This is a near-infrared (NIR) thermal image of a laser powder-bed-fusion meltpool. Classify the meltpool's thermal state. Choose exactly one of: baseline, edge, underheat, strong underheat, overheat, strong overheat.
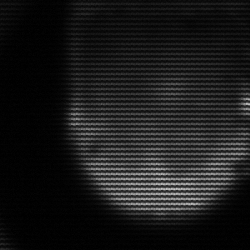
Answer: edge